Question: I'm following this link :
<URL>
for implementing cross domain it works in consol application but it doesn't work in svc web wcf service application.
what should I do ?
'''
[ServiceContract]
public interface IOrderService
{
[OperationContract]
[WebInvoke(Method = "GET", UriTemplate = "/", ResponseFormat = WebMessageFormat.Json)]
string ProcessOrder();
}
namespace WFS.Services
{
[ServiceBehavior]
public class OrderService : IOrderService
{
[OperationBehavior]
public string ProcessOrder()
{
Order order = new Order
{
ID = 1,
OrderDate = DateTime.Now,
Name = "Laptop"
};
DataContractJsonSerializer json = new DataContractJsonSerializer(typeof(Order));
MemoryStream stream = new MemoryStream();
json.WriteObject(stream, order);
return Encoding.UTF8.GetString(stream.ToArray());
}
}
}
'''
and configuration code :
'''
configuration>
<system.serviceModel>
<services>
<service name="WFS.Services.OrderService" behaviorConfiguration="serviceBehave">
<endpoint address=""
bindingConfiguration="crossDomain"
behaviorConfiguration="enableScriptBehaviour"
binding="webHttpBinding"
contract="WFS.Services.IOrderService"/>
<host>
<baseAddresses>
<add baseAddress="http://localhost:4916/"/>
</baseAddresses>
</host>
</service>
</services>
<behaviors>
<serviceBehaviors>
<behavior name="serviceBehave">
<serviceMetadata httpGetEnabled="true" httpGetUrl="mex"/>
<serviceDebug includeExceptionDetailInFaults="true" />
</behavior>
</serviceBehaviors>
<endpointBehaviors>
<behavior name="enableScriptBehaviour">
<webHttp/>
</behavior>
</endpointBehaviors>
</behaviors>
<bindings>
<webHttpBinding>
<binding name="crossDomain" crossDomainScriptAccessEnabled="true"/>
</webHttpBinding>
</bindings>
</system.serviceModel>
<system.web>
<compilation debug="true"/>
</system.web>
'''
and here is json get :
'''
$.getJSON("http://localhost:4916/Order.svc?ProcessOrder?callback?", null, function (data) {
alert(data);
});
'''
it gives me parser error 200 success

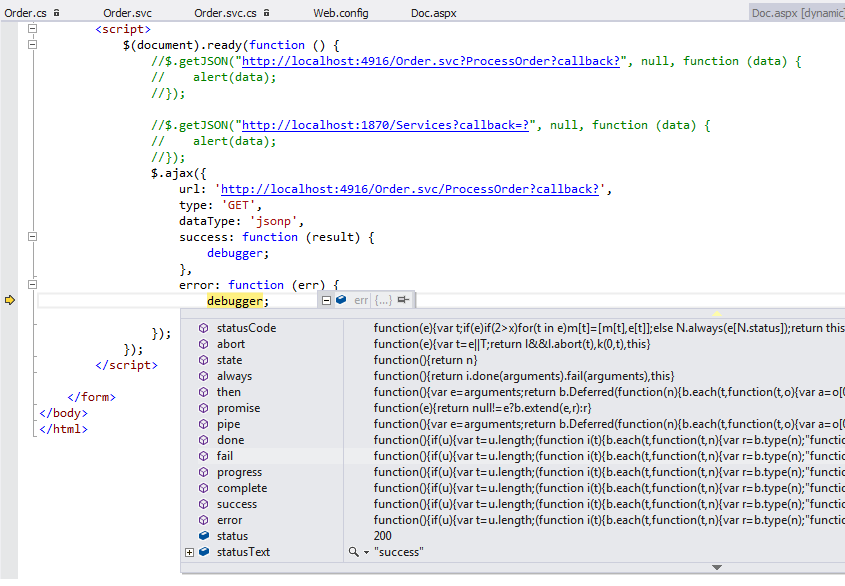
Answer: I found it :
Just add 'Factory="System.ServiceModel.Activation.WebScriptServiceHostFactory"' code on the markup of svc service.
'''
<%@ ServiceHost Language="C#" Debug="true" Service="WFS.Services.Order" CodeBehind="Order.svc.cs"
Factory="System.ServiceModel.Activation.WebScriptServiceHostFactory" %>
'''
and then I've corrected my config file :
'''
<configuration>
<system.web>
<compilation debug="true" targetFramework="4.0" />
<authentication mode="None" />
</system.web>
<system.webServer>
<modules runAllManagedModulesForAllRequests="true"/>
</system.webServer>
<system.serviceModel>
<serviceHostingEnvironment aspNetCompatibilityEnabled="true"/>
<standardEndpoints>
<webScriptEndpoint>
<standardEndpoint name="" crossDomainScriptAccessEnabled="true"/>
</webScriptEndpoint>
</standardEndpoints>
</system.serviceModel>
</configuration>
'''
adding to attribute to my service class :
'''
[ServiceContract(Namespace = "JsonpAjaxService")]
[AspNetCompatibilityRequirements(RequirementsMode = AspNetCompatibilityRequirementsMode.Allowed)]
'''
in jquery side I've corrected proccessData:false
'''
<script>
$(document).ready(function () {
$.ajax({
url: 'http://localhost:4916/Order.svc/GetCustomer',
type: 'GET',
dataType: 'jsonp',
data: {},
processdata: false,
success: function (result) {
//it comes here successfuly
debugger;
},
error: function (err, xhr, res) {
debugger;
}
});
});
</script>
'''